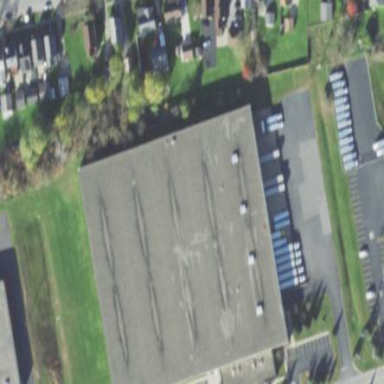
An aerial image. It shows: Warehouse building.